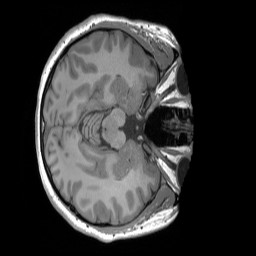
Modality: T1w
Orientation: axial
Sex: female
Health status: ill
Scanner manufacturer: siemens
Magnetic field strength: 3 T
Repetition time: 1.66 s
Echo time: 0.00254 s